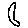
Label: moon